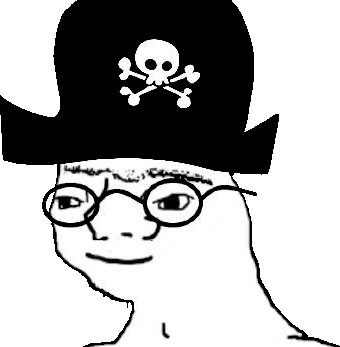
Label: 5_Zoomer